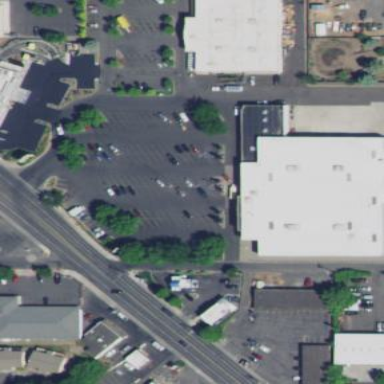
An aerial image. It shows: Retail building.